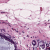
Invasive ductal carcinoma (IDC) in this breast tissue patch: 0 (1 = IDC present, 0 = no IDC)